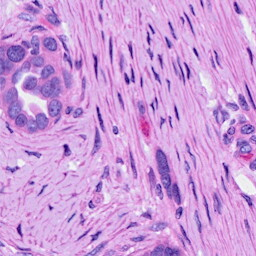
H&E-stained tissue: Ovarian